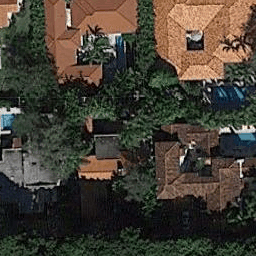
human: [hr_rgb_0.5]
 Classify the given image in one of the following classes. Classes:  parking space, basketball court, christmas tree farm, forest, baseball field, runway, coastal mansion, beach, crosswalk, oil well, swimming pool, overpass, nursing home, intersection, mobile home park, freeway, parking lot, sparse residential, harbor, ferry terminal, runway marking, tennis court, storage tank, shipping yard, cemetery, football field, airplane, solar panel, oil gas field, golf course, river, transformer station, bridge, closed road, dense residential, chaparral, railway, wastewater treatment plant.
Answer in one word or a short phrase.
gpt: coastal mansion